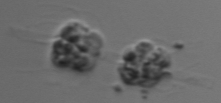
Label: Leptocylindrus_mediterraneus